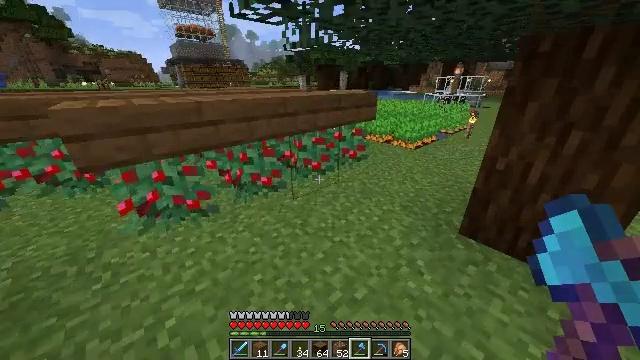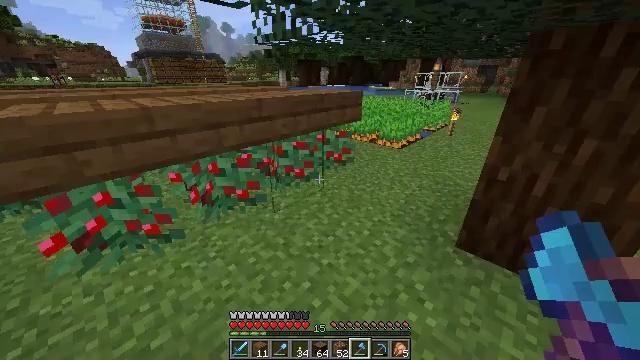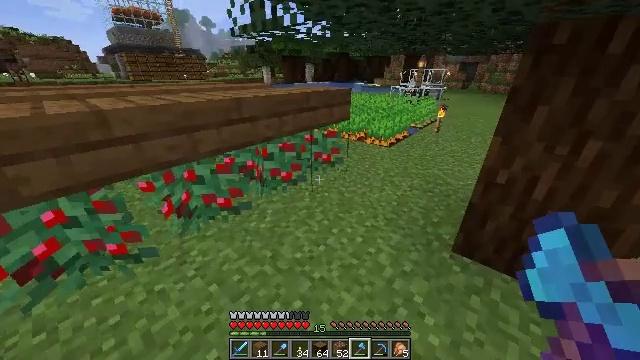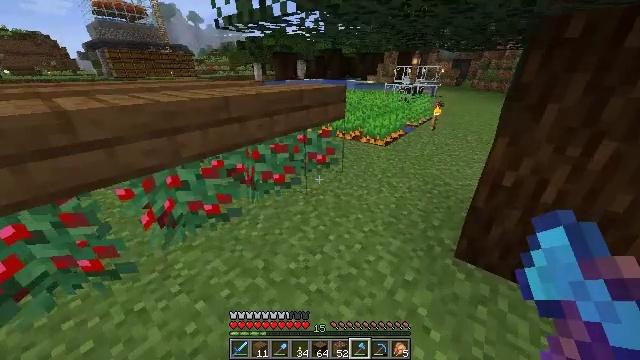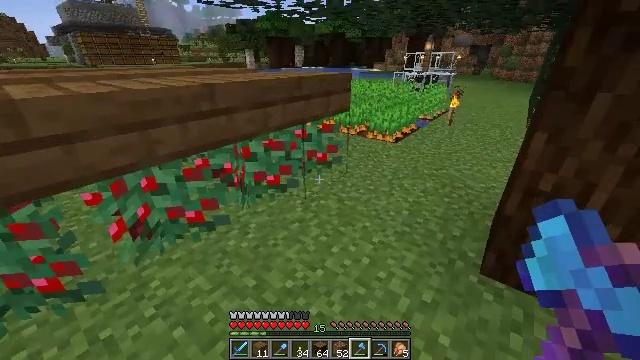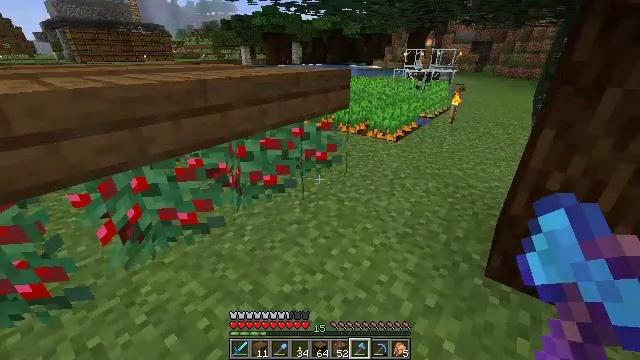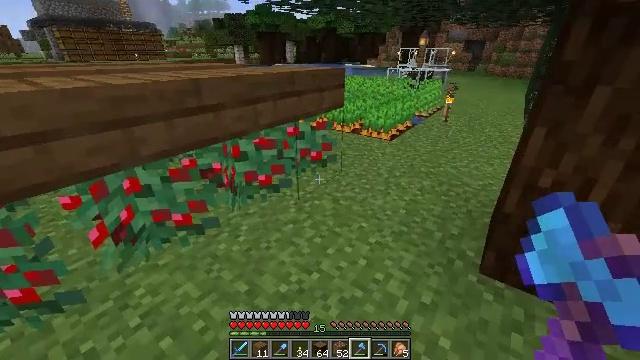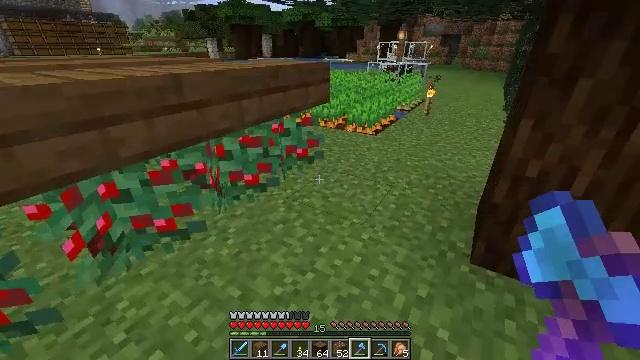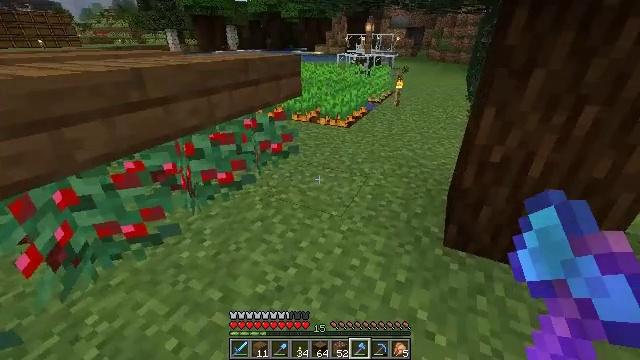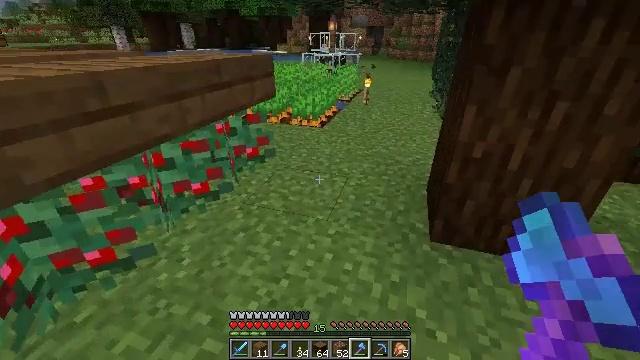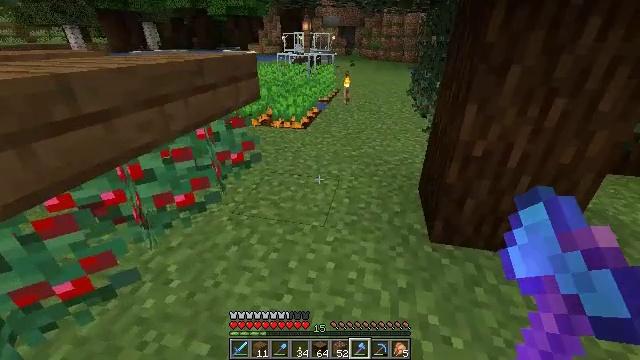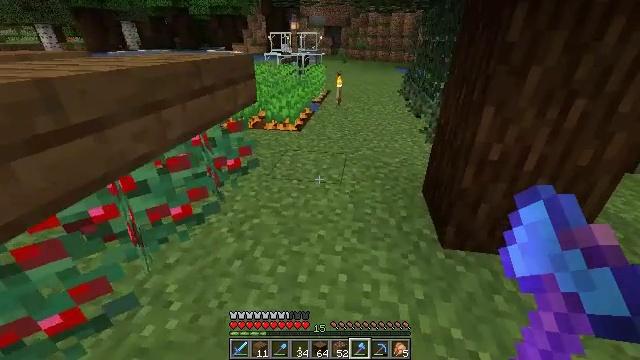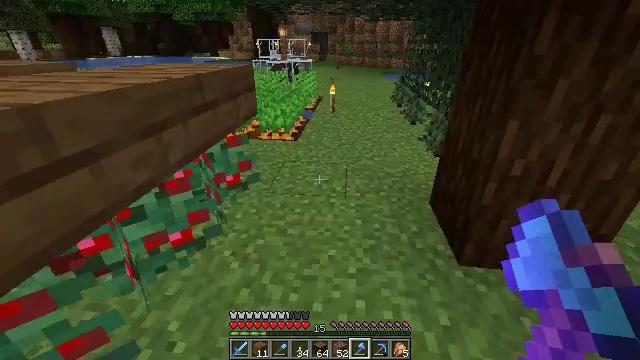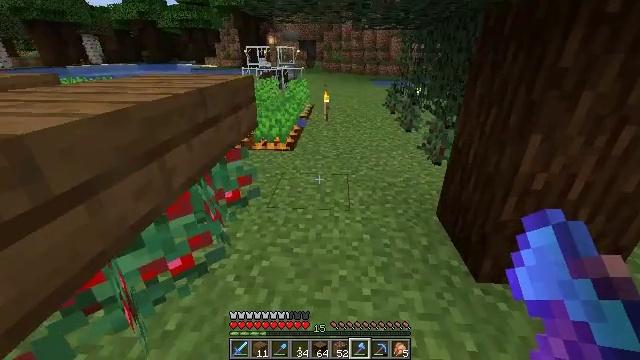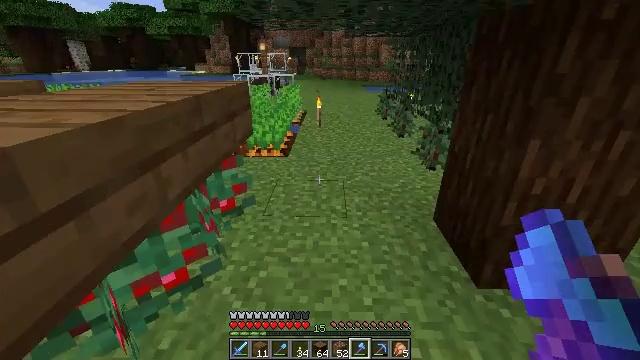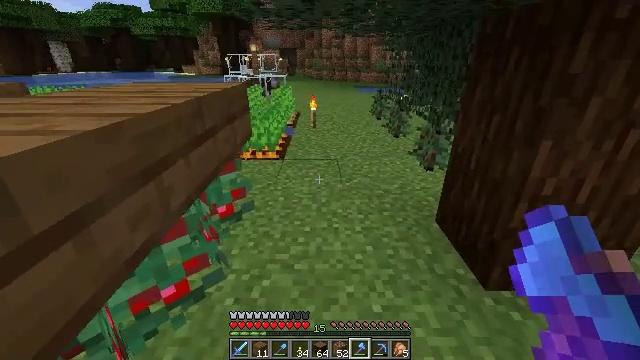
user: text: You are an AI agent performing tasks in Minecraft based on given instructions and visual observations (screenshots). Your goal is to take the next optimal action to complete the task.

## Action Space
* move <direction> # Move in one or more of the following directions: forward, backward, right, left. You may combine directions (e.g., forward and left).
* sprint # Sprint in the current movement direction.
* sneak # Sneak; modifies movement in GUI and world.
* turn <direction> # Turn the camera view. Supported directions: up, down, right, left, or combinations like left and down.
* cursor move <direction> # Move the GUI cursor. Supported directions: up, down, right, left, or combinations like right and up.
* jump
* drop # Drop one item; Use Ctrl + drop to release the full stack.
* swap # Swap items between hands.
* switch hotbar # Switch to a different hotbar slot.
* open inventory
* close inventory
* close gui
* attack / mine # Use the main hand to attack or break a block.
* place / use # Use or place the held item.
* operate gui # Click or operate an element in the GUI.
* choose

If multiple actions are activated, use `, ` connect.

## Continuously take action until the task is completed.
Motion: motion action
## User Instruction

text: Collect spruce planks and craft a spruce pressure plate.
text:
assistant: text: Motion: move forward, turn right
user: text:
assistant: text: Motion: turn right
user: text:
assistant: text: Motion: turn right
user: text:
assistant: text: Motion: no_op
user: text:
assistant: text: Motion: no_op
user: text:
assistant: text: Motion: turn right
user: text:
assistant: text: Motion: move left, turn right
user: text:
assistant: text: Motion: move forward and move left, turn right and down
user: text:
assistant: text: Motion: move forward and move left, turn right
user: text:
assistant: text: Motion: move forward and move left, turn right
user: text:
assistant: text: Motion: move forward and move left, turn right
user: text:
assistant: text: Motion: move forward and move left, turn right and up
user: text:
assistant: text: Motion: move forward and move left, turn right and up
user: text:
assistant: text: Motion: turn right and up
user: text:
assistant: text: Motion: turn right
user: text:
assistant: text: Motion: turn right
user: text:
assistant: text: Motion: no_op
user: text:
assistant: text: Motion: no_op
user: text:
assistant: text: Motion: no_op
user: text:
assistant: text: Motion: no_op
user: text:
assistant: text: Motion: turn right
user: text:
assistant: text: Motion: turn left and up
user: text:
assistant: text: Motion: move forward, turn left
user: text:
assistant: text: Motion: move forward, turn left
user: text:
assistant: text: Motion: move forward
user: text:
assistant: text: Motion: move forward, turn right
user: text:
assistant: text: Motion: move forward, turn right
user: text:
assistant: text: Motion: move forward
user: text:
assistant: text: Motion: move forward
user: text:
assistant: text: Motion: move forward, sprint